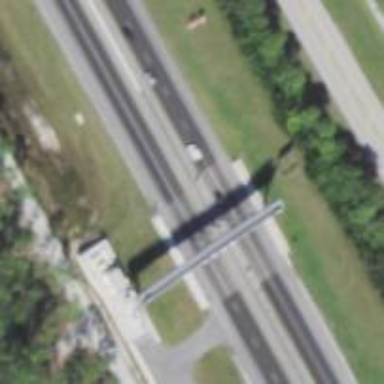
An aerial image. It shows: Toll gantry on the road.